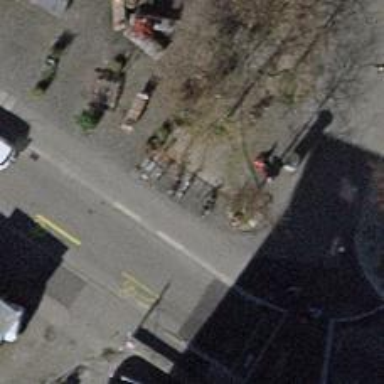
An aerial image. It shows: Bicycle parking area with stands available.